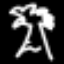
Label: palm tree